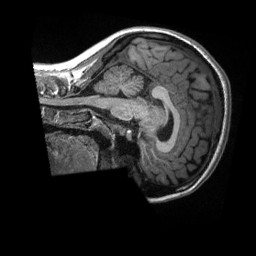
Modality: T1w
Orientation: sagittal
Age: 28
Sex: female
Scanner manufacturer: siemens
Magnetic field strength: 3 T
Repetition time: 2.3 s
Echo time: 0.00288 s